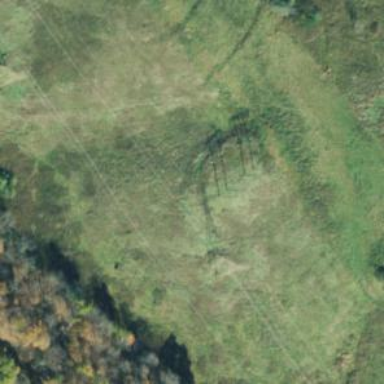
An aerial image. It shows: H-frame designed tower for power lines.